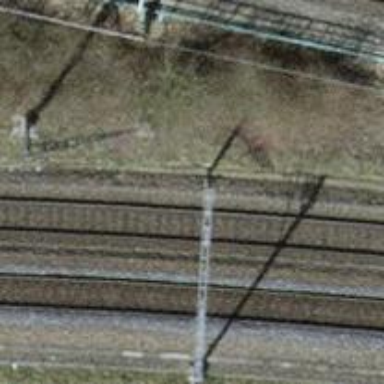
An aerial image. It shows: Single-track electrified railway with contact line.